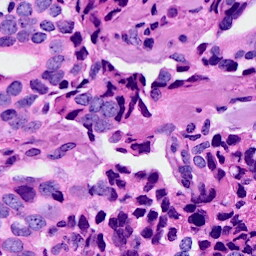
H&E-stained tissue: Breast